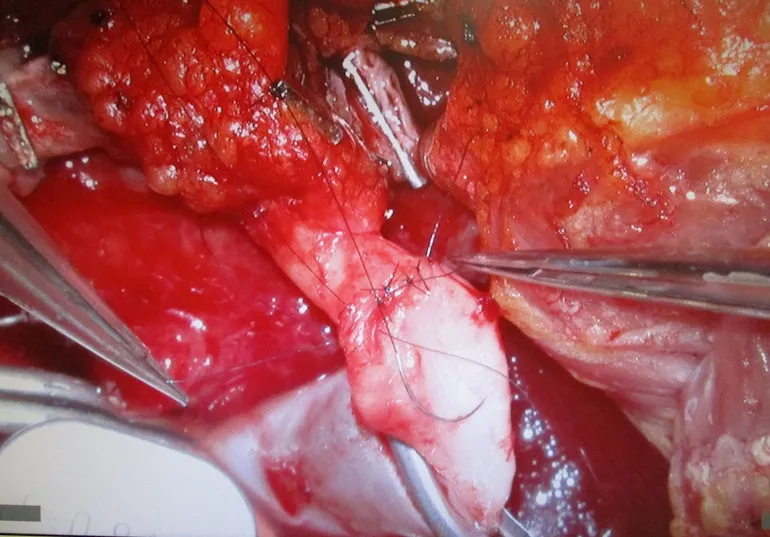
Arterial anastomosis, single button 8.0 Prolene sutures.
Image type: medical_photograph (other_medical_photograph)